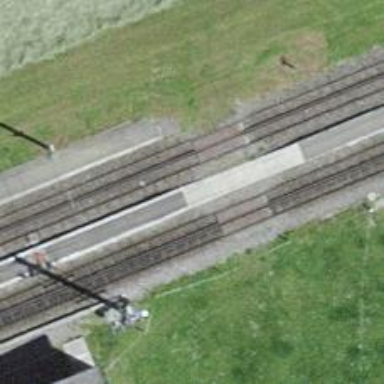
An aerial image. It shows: Platform for public transport and railway services.